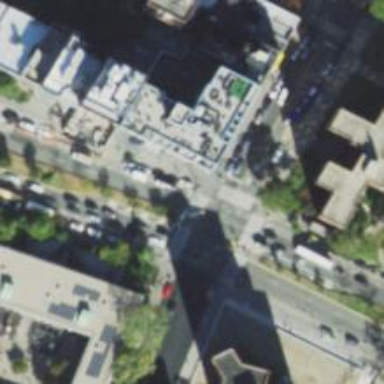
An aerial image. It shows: Footway that serves as traffic island.